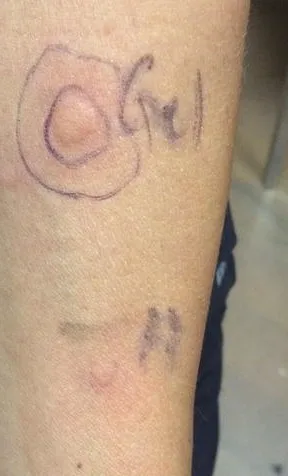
Skin prick testing result for ultrasound gel vs positive histamine control.
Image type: medical_photograph (other_medical_photograph)